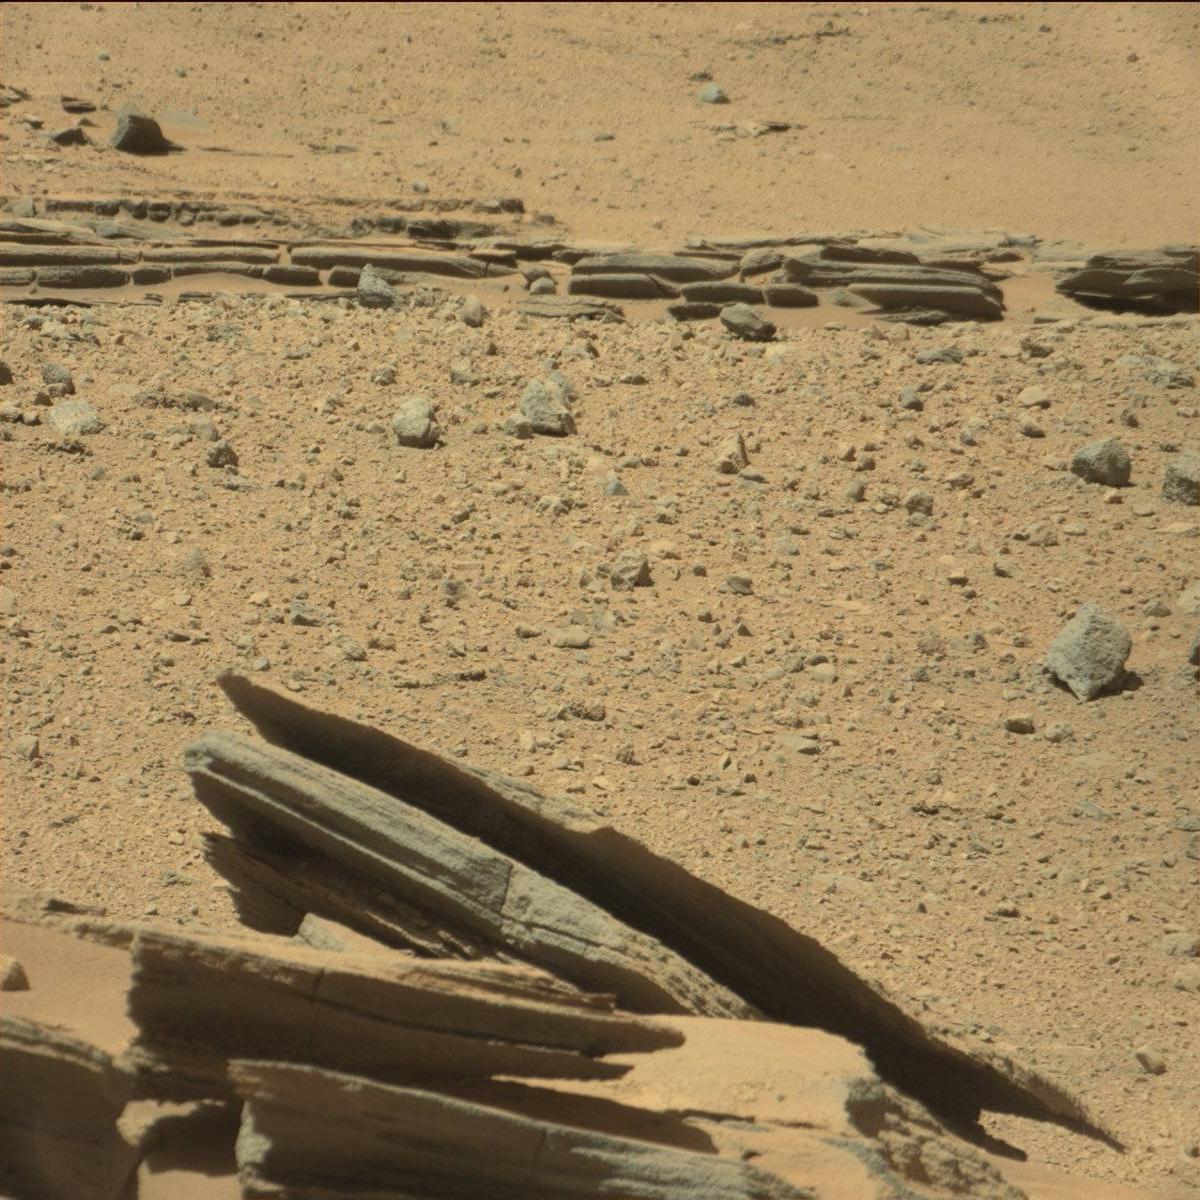
Terrain classes present: Bedrock, Rock, Sand / Soil